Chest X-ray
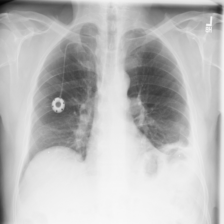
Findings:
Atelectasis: negative
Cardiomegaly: negative
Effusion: negative
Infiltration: negative
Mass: negative
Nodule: negative
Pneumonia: negative
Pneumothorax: negative
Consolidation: negative
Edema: negative
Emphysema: negative
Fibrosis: positive
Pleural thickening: negative
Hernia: negative